Question: I try to draw line COVID cases for each date. I do not have output, the lecturer gave just questions. I solved the question but my problem is the output. It looks weird. Here is the question:
"For the ten countries with the highest absolute number of total deaths, draw the following line graphs to visualize whether epidemic has started to slow down and how the growth rate of new cases/deaths differs across those countries.
a) Number of new cases at each date (absolute number vs per 100.000 population)"
Here is my codes:
'''
library(utils)
COVID_data <-read.csv("https://opendata.ecdc.europa.eu/covid19/nationalcasedeath_eueea_daily_ei/csv", na.strings = "", fileEncoding = "UTF-8-BOM")
#Finding ten countries where the highest absolute total deaths number is
abs_total_deaths <-COVID_data %>%
group_by(countriesAndTerritories) %>%
summarise(abs_total_deaths = sum(deaths)) %>%
arrange(desc(abs_total_deaths))
abs_ten_total_deaths <- c('Italy','France','Germany','Spain','Poland',
'Romania','Czechia','Hungary','Belgium','Bulgaria')
#Calculate new cases by dividing absolute number to 100.000 population
#Draw line for each country
COVID_data %>%
filter(countriesAndTerritories %in% abs_ten_total_deaths) %>%
filter(cases >0) %>%
mutate(new_cases = cases/100000) %>%
ungroup() %>%
ggplot()+
geom_line(aes(x = dateRep, y = new_cases, color = countriesAndTerritories),size=1)+
labs(x="Date",
y="New Cases",
title="New Cases per 100.000 population") +
facet_wrap(~countriesAndTerritories)+
theme_bw()
'''
I will also add a pic of my output. I think my graph is not correct, because the output looks really weird. I can't understand where I make a mistake. If you help me, I'll be appreciated that.
Here is the output:

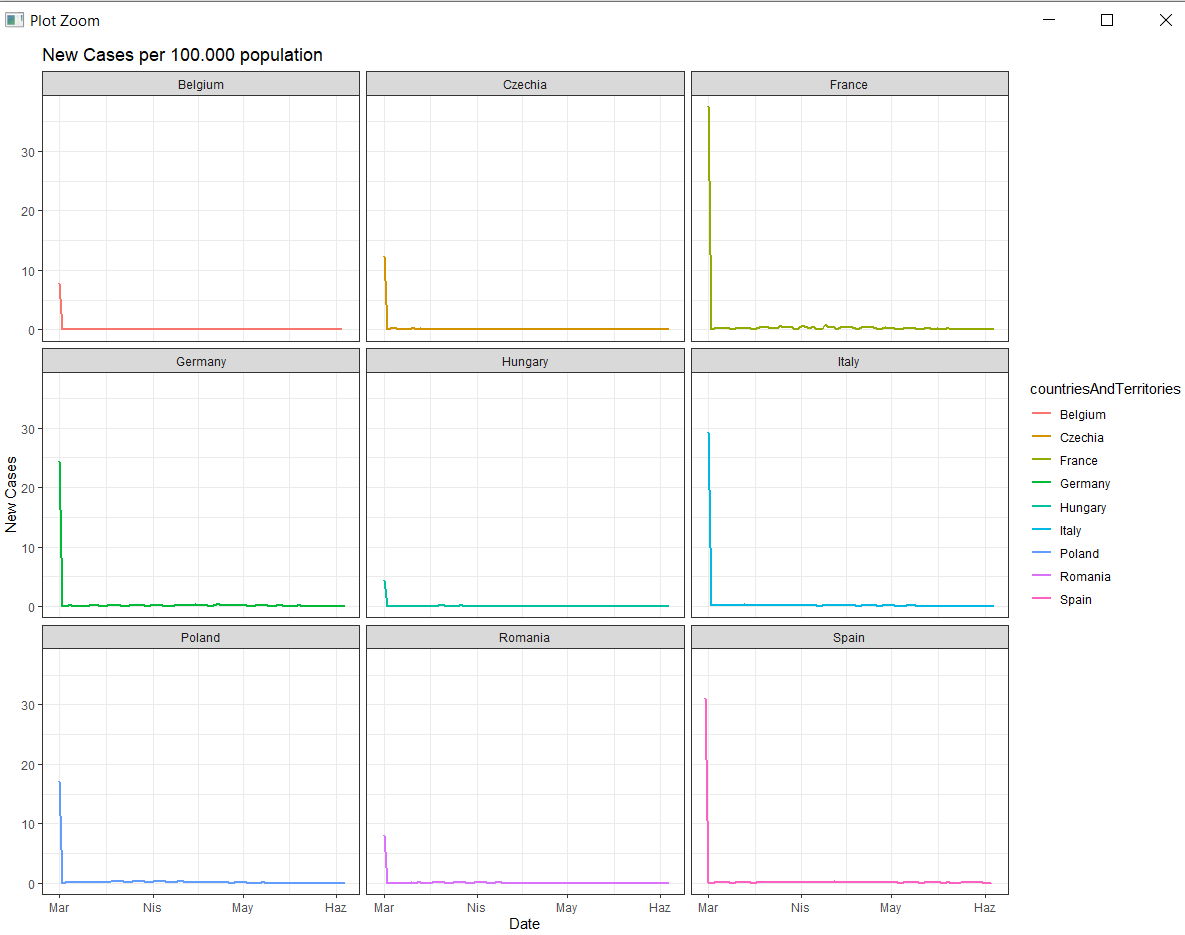
Answer: Looking at Belgium, I get total deaths = 25051 from your data file, which tallies exactly with the data <URL>.
It's obvious that the highest value (by far) for every country occurs "on" the earliest date for the country in the file. Amongst your top ten (I agree with your selection), this is 01Mar2021 for every country apart from Spain, and 28Feb2021 for Spain.
These two facts lead me to conclude (1) your graphs correctly display the data you have asked them to summarise and that (2) you have a : the first record for each country contains the to date, whereas subsequent dates contain data reported "in the previous 24 hours". I use quotes because different countries have different reporting conventions. For example, in the UK (since August 2020) "COVID-related deaths" are deaths from any cause within 28 days of a positive COVID test. <URL>
Therefore, to get meaningful graphs, I think your only option is to discard the cumulative data contained in the first record for each country. Here's how I would do that:
'''
library(utils)
library(tidyverse)
COVID_data <-read.csv("https://opendata.ecdc.europa.eu/covid19/nationalcasedeath_eueea_daily_ei/csv", na.strings = "", fileEncoding = "UTF-8-BOM")
# For better printing
COVID_data <- as_tibble(COVID_data)
# Which countries have the higest absolute death toll?
# [I get the same countries as you do.]
top10 <- COVID_data %>%
group_by(countriesAndTerritories) %>%
summarise(TotalDeaths=sum(deaths)) %>%
slice_max(TotalDeaths, n=10) %>%
distinct(countriesAndTerritories) %>%
pull(countriesAndTerritories)
COVID_data %>%
filter(countriesAndTerritories %in% top10) %>%
mutate(
deathRate=100000 * deaths / popData2020,
caseRate=100000 * cases /popData2020,
Date=lubridate::dmy(dateRep)
) %>%
arrange(countriesAndTerritories, Date) %>%
group_by(countriesAndTerritories) %>%
filter(row_number() > 1) %>%
ggplot() +
geom_line(aes(x=Date, y=deathRate)) +
facet_wrap(~countriesAndTerritories)
'''
The critical part that excludes the first data row for each country is
'''
arrange(countriesAndTerritories, Date) %>%
group_by(countriesAndTerritories) %>%
filter(row_number() > 1) %>%
'''
The call to 'arrange' is necessary because the data are not in date order to begin with.
This gives the following plot
<URL>
which is much more like what I (and I suspect, you) would expect.
The sawtooth patterns you see are most likely also reporting artefacts: deaths that take place over the weekend (or on public holidays) are not reported until the following Monday (or next working day). This is certainly true in the UK.